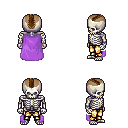
a pixel art fantasy rpg character, male body template, skeleton, lavender cape, gold greaves, brown short mohawk hairstyle, four views (front, back, left, right), 2x2 character sprite sheet, small pixel art, hard edges, no anti-aliasing